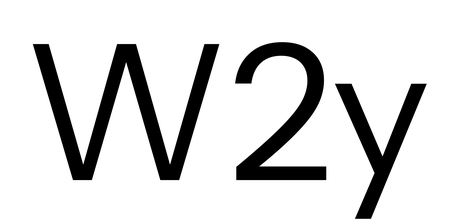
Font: InstrumentSans_Regular